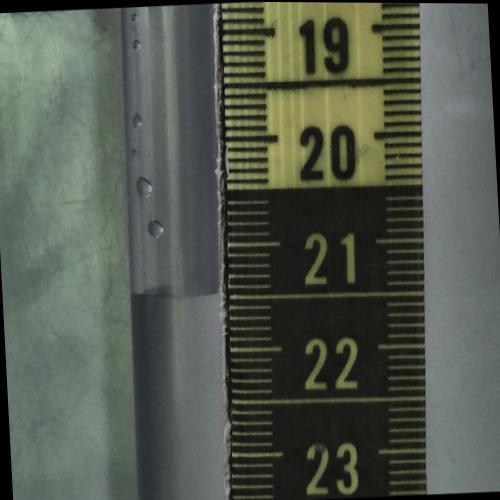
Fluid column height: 21.5 cm